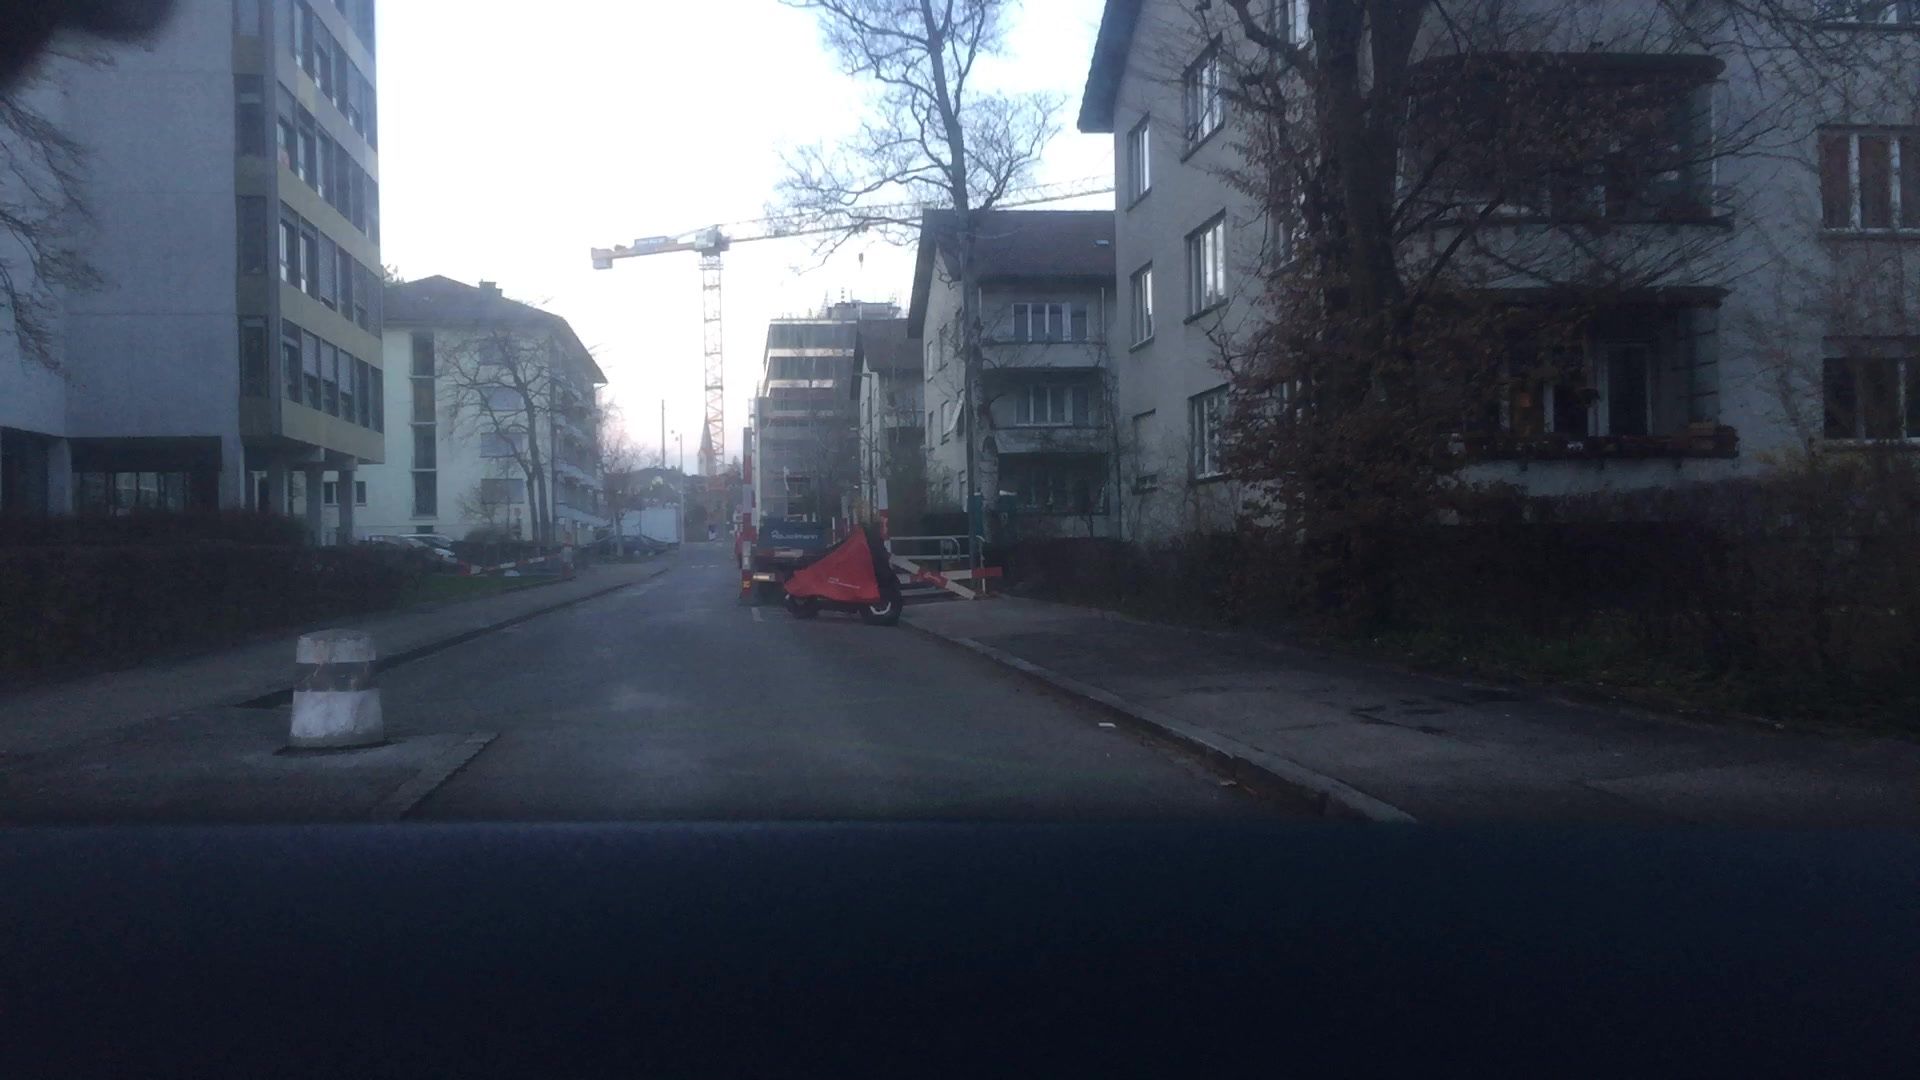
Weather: rainy
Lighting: day
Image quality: good
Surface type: driving surface
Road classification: residential, living_street
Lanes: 1
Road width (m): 2
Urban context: urban centre
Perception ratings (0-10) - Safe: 0.88, Lively: 4, Beautiful: 3.81, Boring: 6.53, Depressing: 5.82, Wealthy: 3